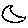
Label: moon